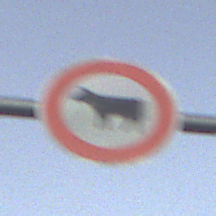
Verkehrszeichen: VerbotViehtrieb
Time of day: SunriseSunset
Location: Outdoor (Nature)
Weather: PartlyCloudy
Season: NotSpecified
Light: Natural